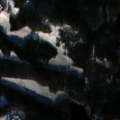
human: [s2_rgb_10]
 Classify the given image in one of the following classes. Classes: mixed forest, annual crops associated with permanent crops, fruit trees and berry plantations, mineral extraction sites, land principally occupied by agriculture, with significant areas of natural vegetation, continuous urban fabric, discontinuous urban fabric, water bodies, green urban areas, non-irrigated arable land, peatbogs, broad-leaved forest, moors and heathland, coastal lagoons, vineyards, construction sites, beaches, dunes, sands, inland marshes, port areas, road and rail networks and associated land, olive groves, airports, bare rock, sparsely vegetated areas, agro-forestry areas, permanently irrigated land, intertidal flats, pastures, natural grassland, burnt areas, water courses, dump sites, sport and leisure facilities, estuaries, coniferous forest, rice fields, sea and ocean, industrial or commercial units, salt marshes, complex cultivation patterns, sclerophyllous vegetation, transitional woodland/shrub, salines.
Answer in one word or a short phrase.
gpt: land principally occupied by agriculture, with significant areas of natural vegetation, coniferous forest, mixed forest, water bodies